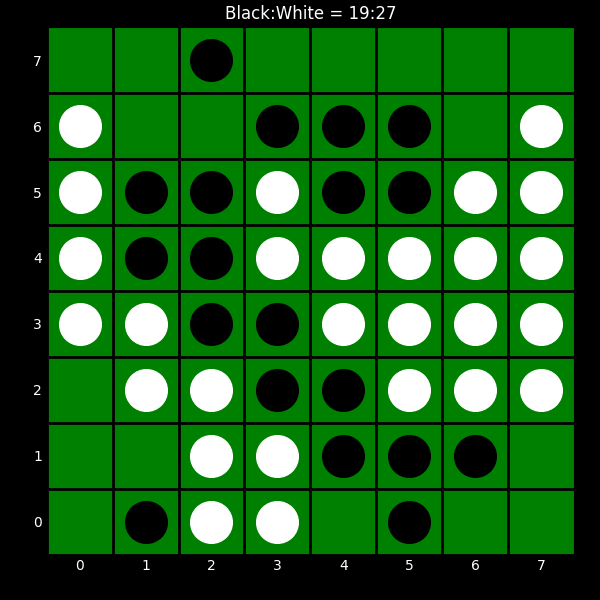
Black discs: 19
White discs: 27